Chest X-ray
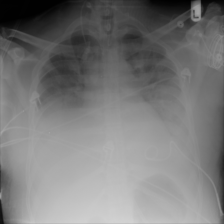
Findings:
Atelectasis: negative
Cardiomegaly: negative
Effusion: positive
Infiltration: negative
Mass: negative
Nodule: negative
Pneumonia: negative
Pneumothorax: negative
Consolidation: negative
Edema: negative
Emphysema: negative
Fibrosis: negative
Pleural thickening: negative
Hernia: negative